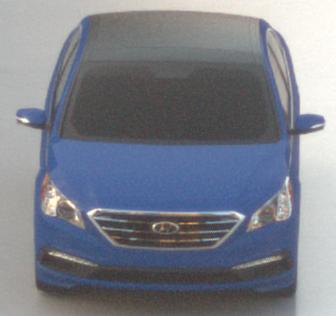
Make: Hyundai
Model: Sonata
Detailed model: Gen. 7
Model produced from: 2015
Model produced until: 2017
Doors: 4
Color: blue
Road condition: wet road
Daytime: sunrise or sunset
Contrast: low contrast